Field crop: maize
Growth stage: 2
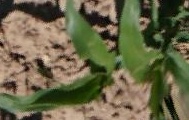
Species: maize